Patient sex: F
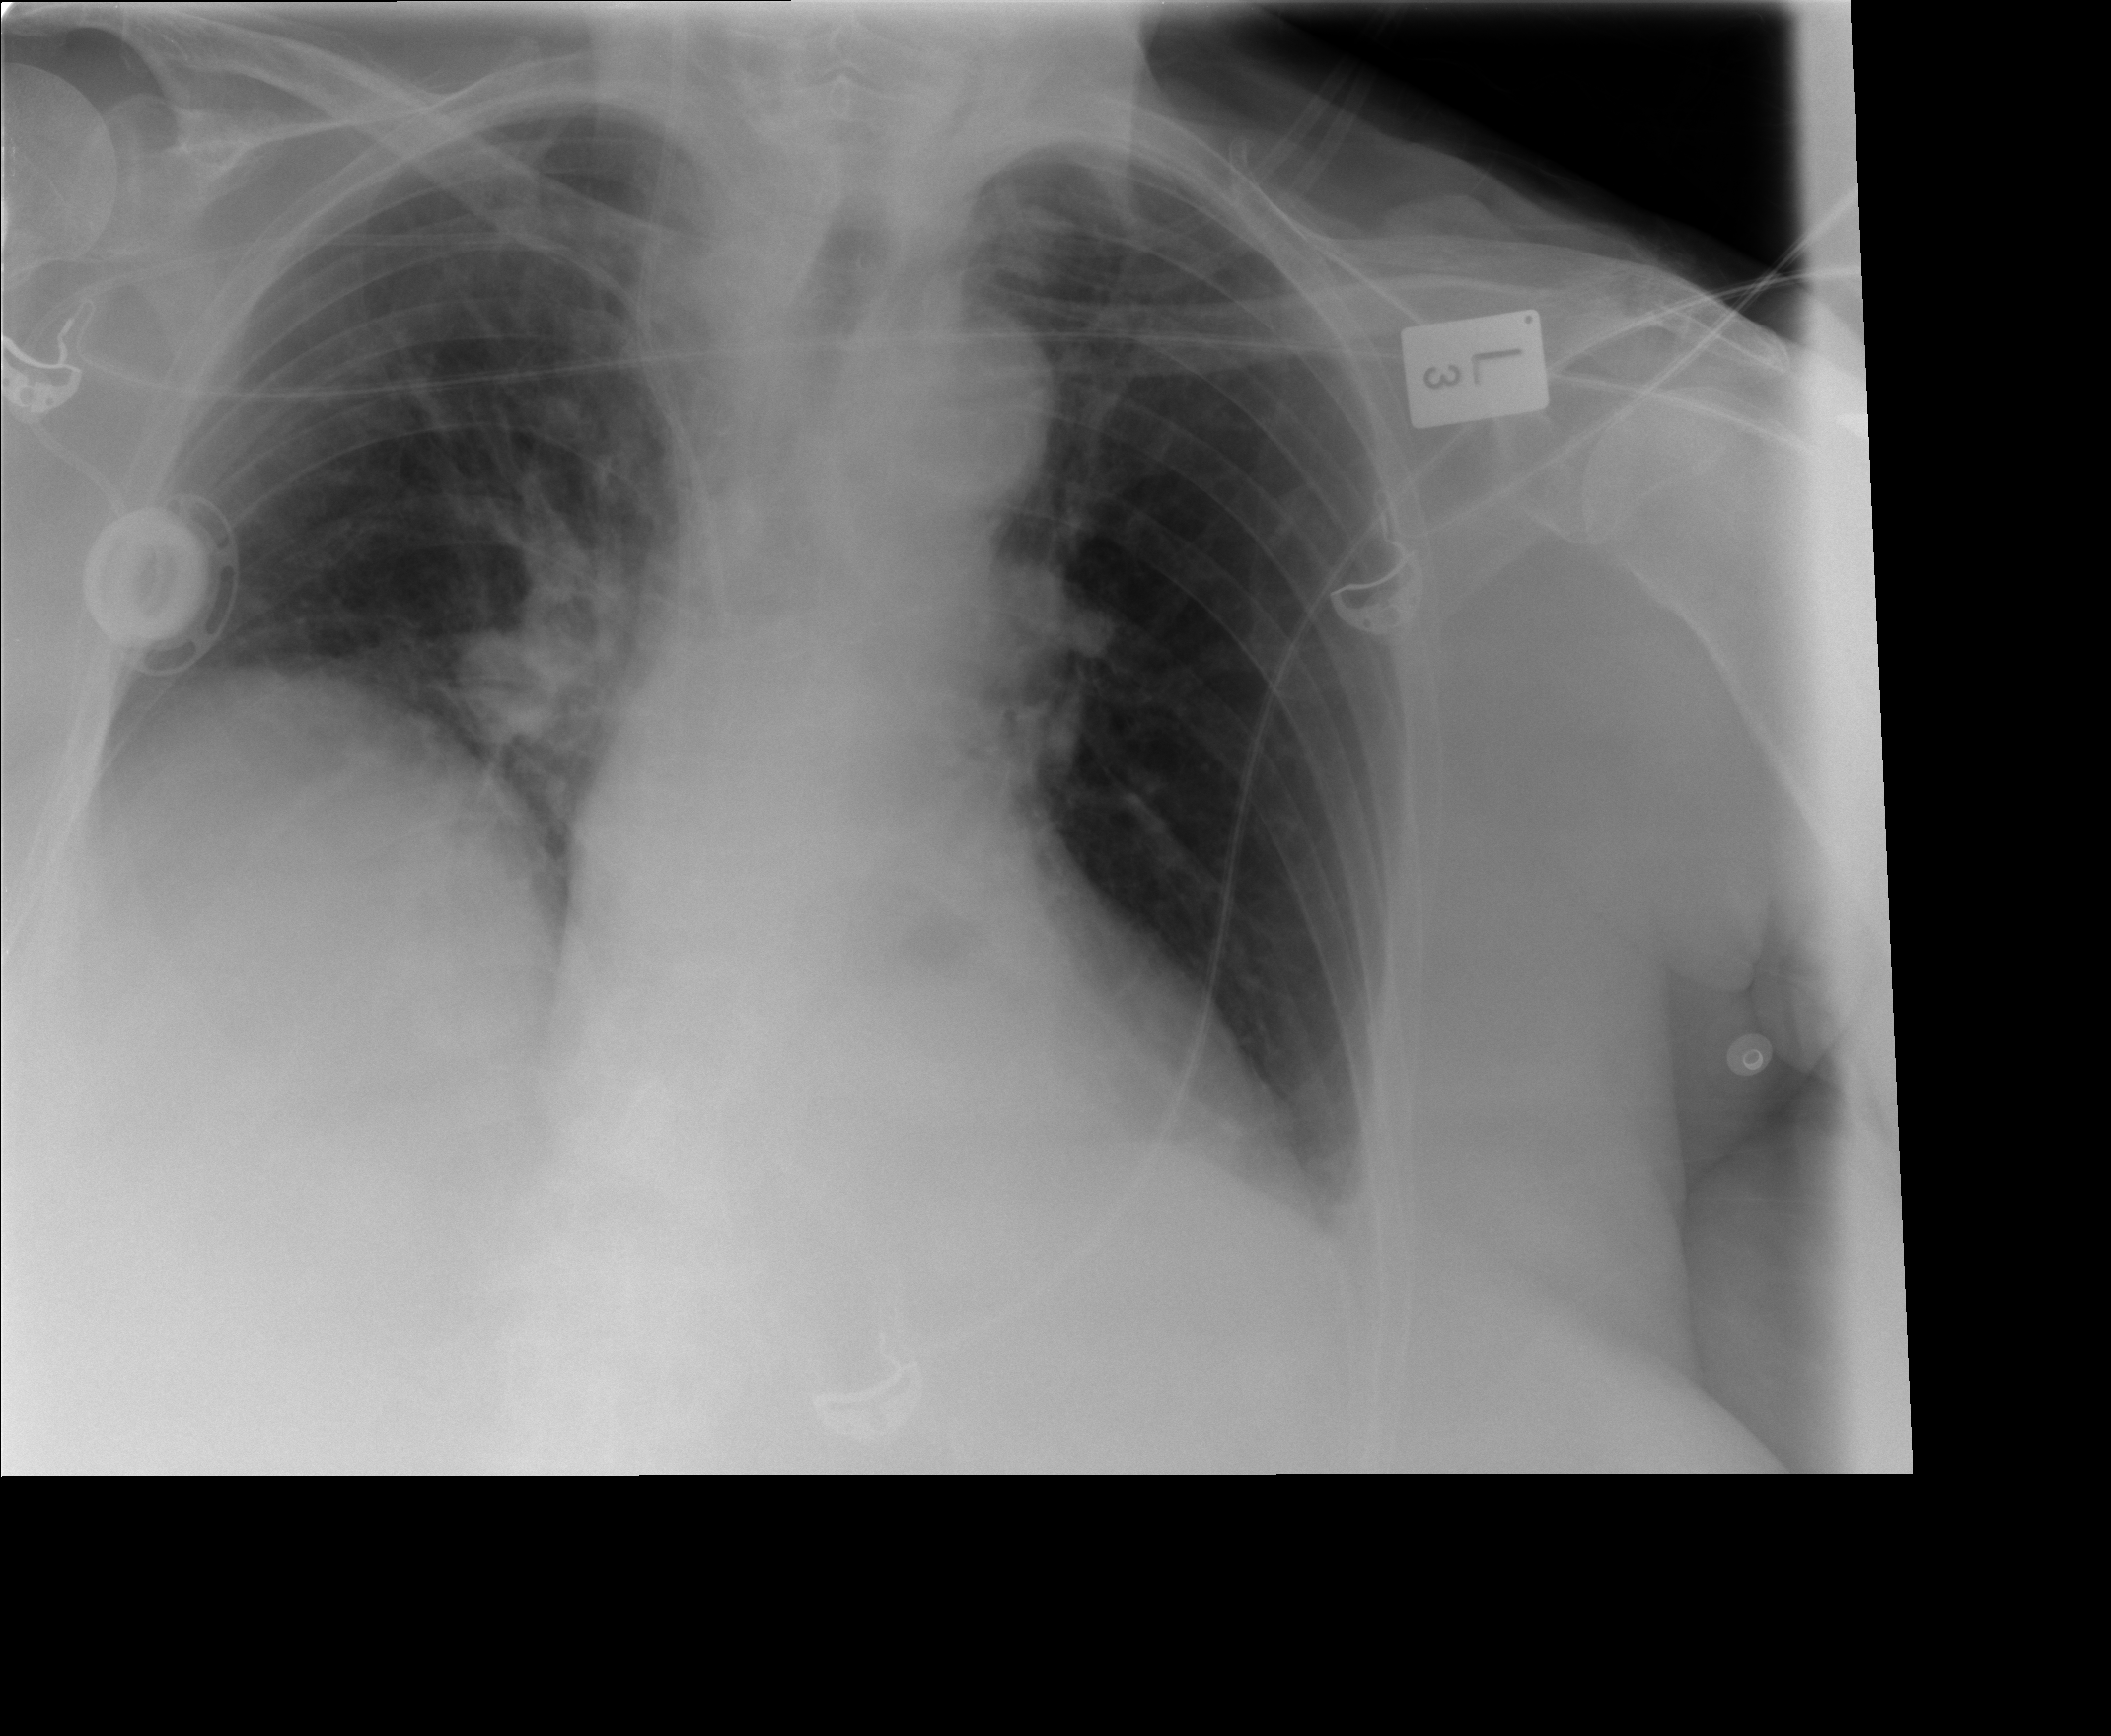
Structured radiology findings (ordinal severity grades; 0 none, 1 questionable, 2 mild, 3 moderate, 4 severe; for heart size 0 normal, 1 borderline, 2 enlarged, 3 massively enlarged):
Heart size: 1
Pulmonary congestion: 1
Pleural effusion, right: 2
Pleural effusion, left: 2
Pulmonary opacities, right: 0
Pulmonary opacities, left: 0
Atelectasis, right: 2
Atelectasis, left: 2